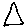
Label: triangle